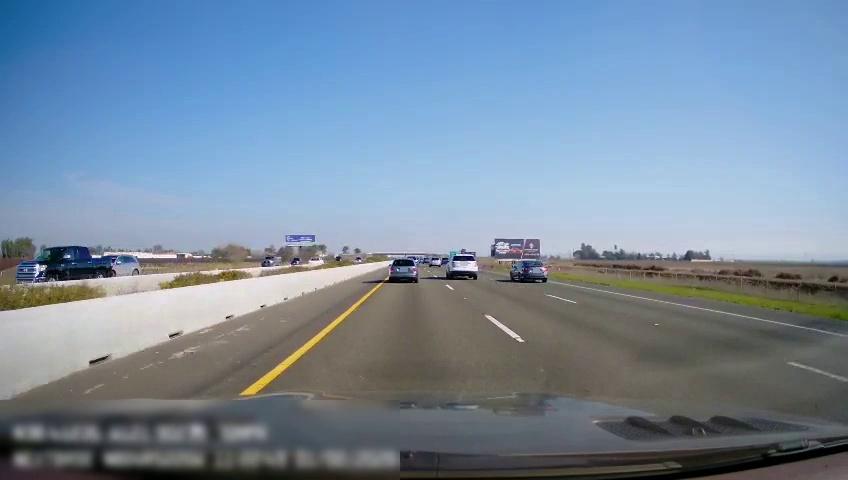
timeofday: Day
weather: Sunny
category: Drivable Space
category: Vehicles | Car
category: Vehicles | SUV
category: Vehicles | Car
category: Vehicles | SUV
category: Vehicles | Truck
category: Vehicles | Truck
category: Vehicles | SUV
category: Vehicles | SUV
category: Lanes | Current Lane
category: Lanes | Current Lane
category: Lanes | Alternate Lane
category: Lanes | Alternate Lane